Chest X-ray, AP view. Patient: 63 years old, sex F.
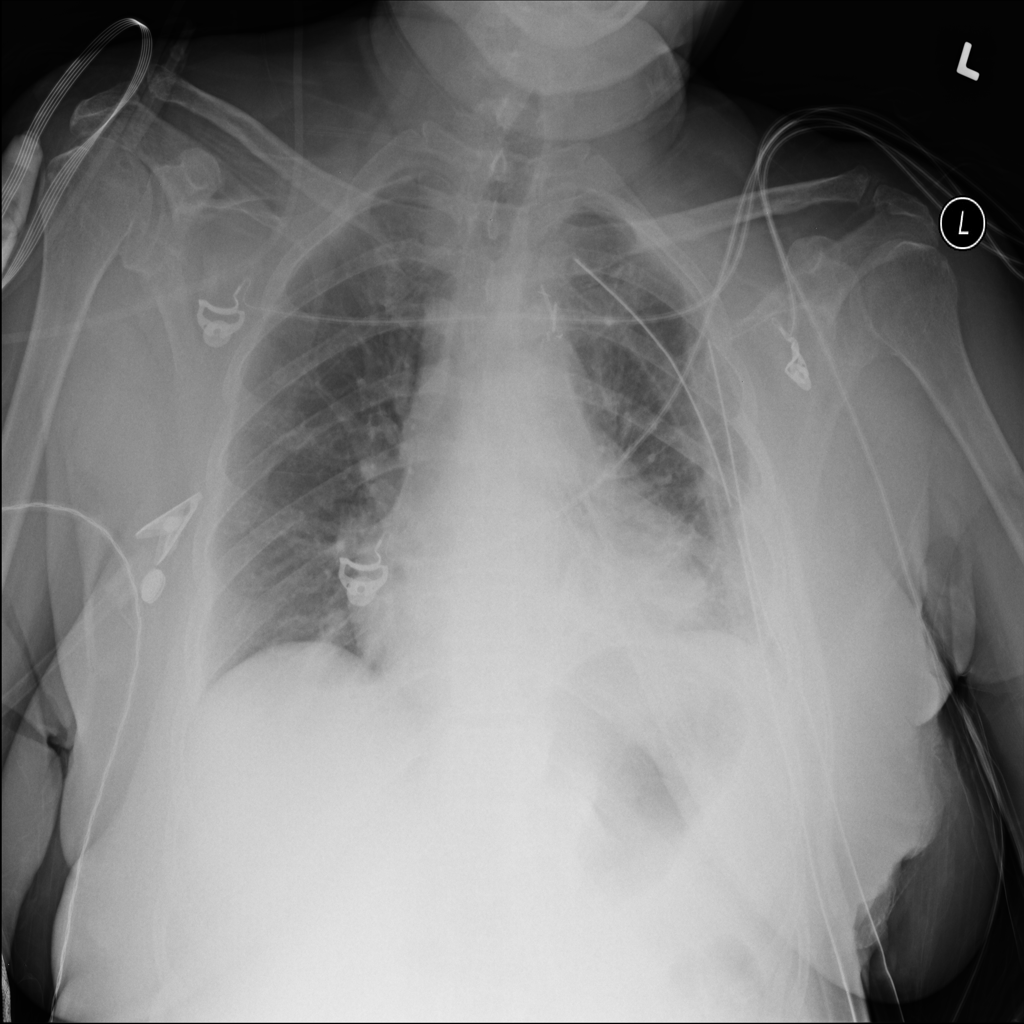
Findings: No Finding